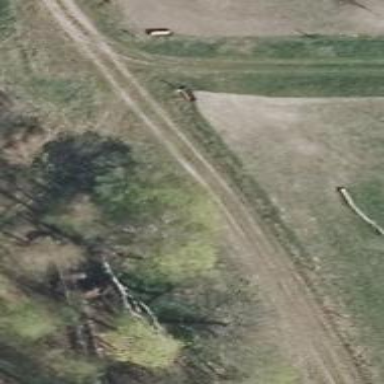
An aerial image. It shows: Track with grade 4 track type.